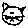
Label: cat